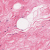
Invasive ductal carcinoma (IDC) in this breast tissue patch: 0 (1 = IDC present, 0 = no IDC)